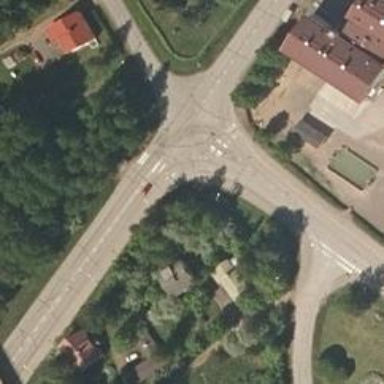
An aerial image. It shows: Crossing road.